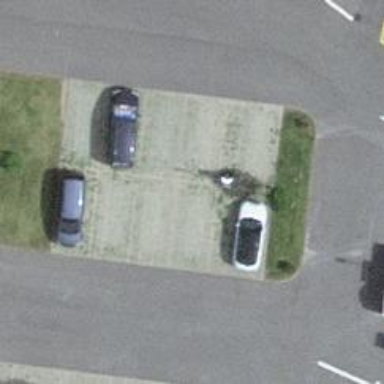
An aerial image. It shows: Charging station.